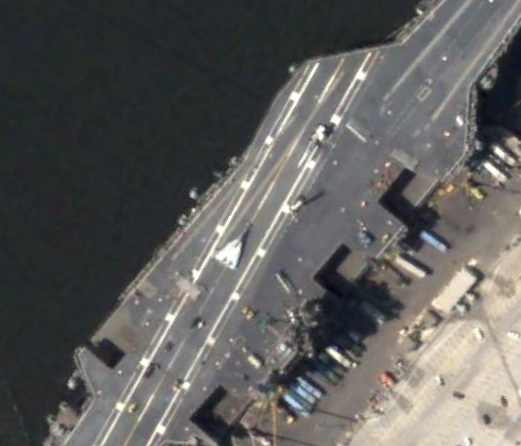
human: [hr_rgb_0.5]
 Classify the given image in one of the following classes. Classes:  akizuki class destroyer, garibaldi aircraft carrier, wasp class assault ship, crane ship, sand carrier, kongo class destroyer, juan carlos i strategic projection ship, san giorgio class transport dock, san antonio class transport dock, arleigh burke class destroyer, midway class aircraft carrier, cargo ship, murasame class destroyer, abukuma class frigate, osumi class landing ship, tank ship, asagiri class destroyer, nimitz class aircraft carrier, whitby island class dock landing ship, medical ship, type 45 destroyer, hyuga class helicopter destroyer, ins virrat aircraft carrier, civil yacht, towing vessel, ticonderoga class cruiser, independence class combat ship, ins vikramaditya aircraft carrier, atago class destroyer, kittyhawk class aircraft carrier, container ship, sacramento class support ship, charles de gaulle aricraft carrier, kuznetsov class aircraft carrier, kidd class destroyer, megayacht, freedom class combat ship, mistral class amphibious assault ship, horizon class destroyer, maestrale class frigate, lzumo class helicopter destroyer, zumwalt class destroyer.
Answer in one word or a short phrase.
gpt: KittyHawk class aircraft carrier